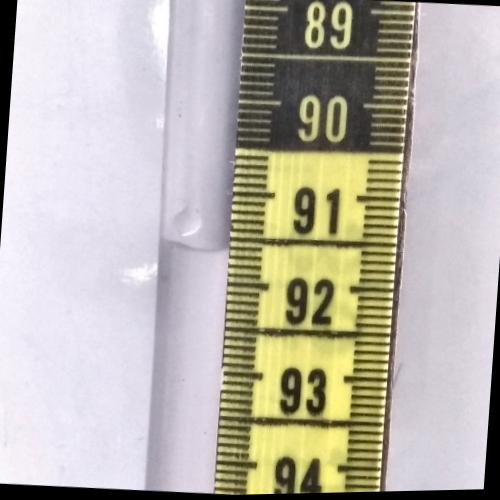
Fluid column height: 91.6 cm